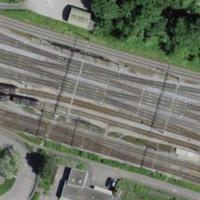
EUNIS habitat code: 57
Species observed at this site:
Senecio vulgaris